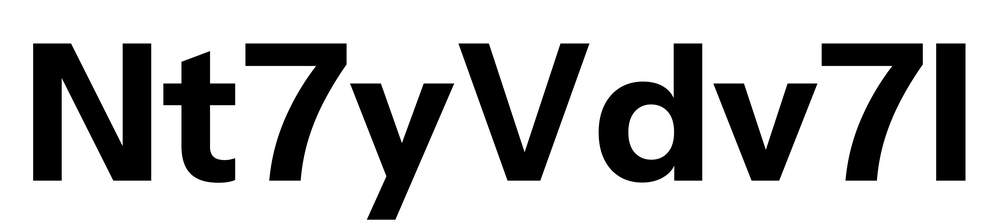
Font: InstrumentSans_Bold